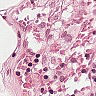
Metastatic tissue present: no